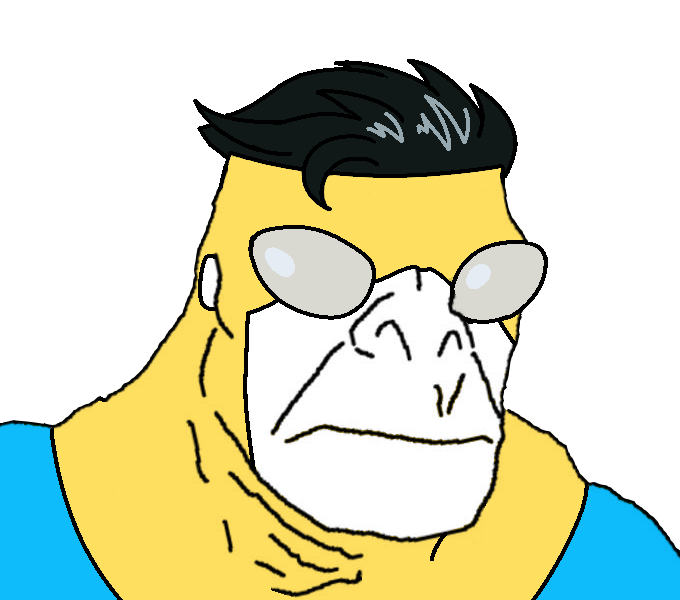
Label: 5_Craig